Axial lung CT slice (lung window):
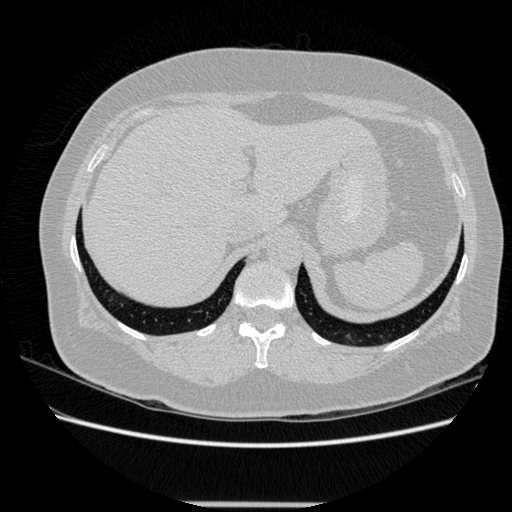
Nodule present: no